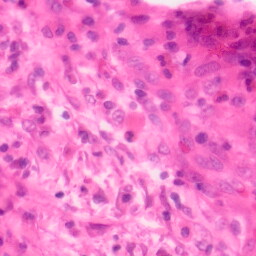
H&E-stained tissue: Colon